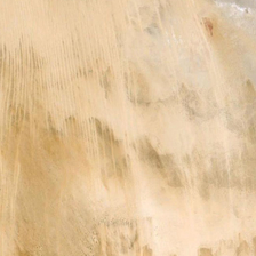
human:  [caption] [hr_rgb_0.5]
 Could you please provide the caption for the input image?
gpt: there are some marks on the slope .

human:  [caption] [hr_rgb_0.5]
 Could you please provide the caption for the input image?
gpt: It's a high pitch from bottom to top.

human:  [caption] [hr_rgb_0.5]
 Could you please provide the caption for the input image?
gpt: This is cast high from top to top.

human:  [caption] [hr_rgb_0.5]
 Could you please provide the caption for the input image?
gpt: It's a top to bottom treble.

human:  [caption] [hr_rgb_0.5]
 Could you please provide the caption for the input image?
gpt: This is a high-pitched shot from top to bottom.